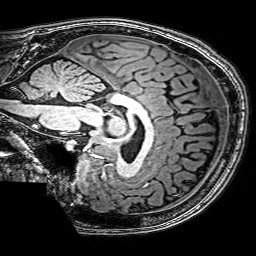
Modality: T1w
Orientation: sagittal
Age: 22
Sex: male
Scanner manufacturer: philips
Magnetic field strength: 3 T
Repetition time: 0.009 s
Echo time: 0.0035 s